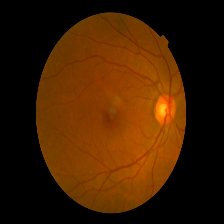
Diabetic retinopathy grade: Mild